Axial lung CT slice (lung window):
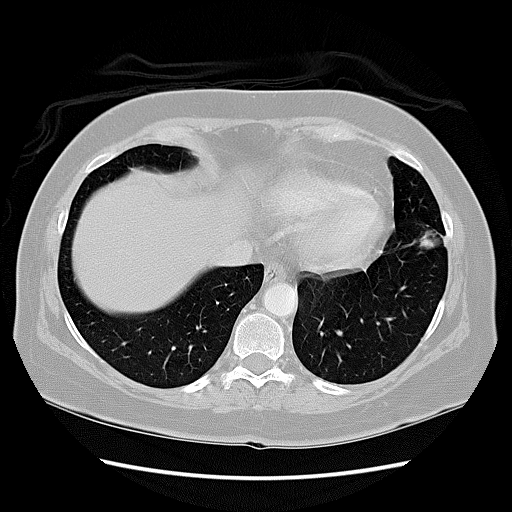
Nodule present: yes
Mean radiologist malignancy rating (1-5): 4.25